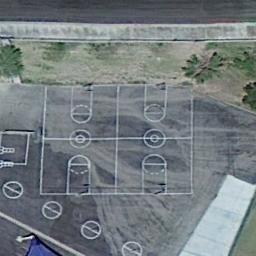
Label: basketball_court